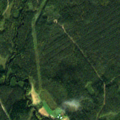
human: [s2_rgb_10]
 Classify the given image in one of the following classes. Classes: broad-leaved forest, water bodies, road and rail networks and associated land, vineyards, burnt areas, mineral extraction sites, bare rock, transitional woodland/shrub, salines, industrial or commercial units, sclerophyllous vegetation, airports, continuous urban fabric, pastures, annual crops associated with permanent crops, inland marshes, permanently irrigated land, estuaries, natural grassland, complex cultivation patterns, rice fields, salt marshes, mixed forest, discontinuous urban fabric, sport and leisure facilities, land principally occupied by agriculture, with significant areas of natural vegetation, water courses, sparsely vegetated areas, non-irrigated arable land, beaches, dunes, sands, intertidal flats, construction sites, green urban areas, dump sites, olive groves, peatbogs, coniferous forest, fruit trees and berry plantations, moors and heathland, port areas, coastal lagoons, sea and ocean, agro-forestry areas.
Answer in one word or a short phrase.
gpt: coniferous forest, transitional woodland/shrub